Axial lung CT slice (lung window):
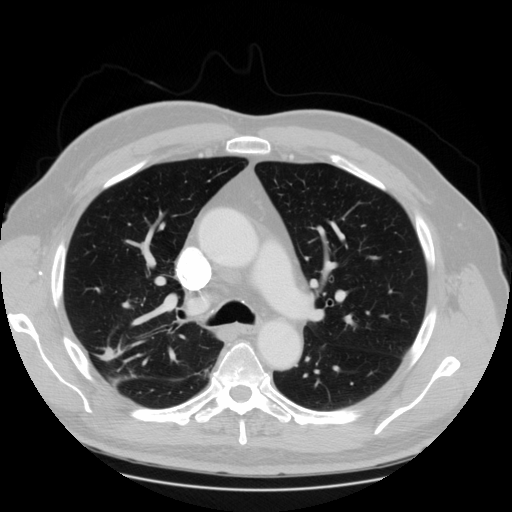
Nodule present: yes
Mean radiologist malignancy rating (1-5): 4